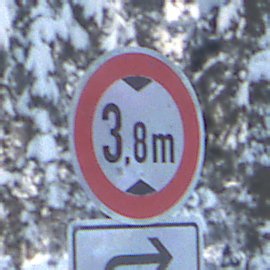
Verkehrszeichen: TatsaechlicheHoehe
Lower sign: RichtungsangabeDurchPfeile5
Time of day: MorningAfternoon
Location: Outdoor (Nature)
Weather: Clear
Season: Winter
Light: Natural